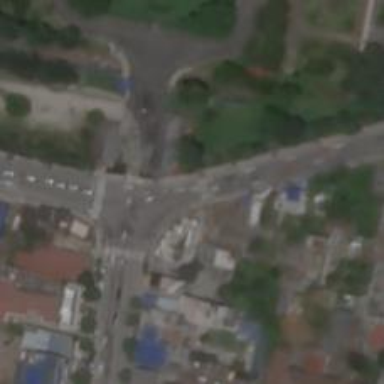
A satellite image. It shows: Marked road crossing.